Question: I've been trying to make this website with a steps form from jQuery.
I ran through multiple tutorials on how to use it, but it never works. It always shows me the whole content of the form without the "pagination" style steps.
I used an example from this <URL>:
'''
<!DOCTYPE html>
<html>
<head>
<title>Demo</title>
<meta charset="utf-8">
<script src="/Scripts/jquery-1.10.2.js"></script>
<script src="/Scripts/jquery.steps.js"></script>
<link href="/Content/jquery.steps.css" rel="stylesheet">
</head>
<body>
<form id="wizard" action="#">
<h1>Account</h1>
<fieldset>
<legend>Account Information</legend>
<label for="userName">User name *</label>
<input id="userName" name="userName" type="text" class="required">
<label for="password">Password *</label>
<input id="password" name="password" type="text" class="required">
<label for="confirm">Confirm Password *</label>
<input id="confirm" name="confirm" type="text" class="required">
<p>(*) Mandatory</p>
</fieldset>
<h1>Profile</h1>
<fieldset>
<legend>Profile Information</legend>
<label for="name">First name *</label>
<input id="name" name="name" type="text" class="required">
<label for="surname">Last name *</label>
<input id="surname" name="surname" type="text" class="required">
<label for="email">Email *</label>
<input id="email" name="email" type="text" class="required email">
<label for="address">Address</label>
<input id="address" name="address" type="text">
<label for="age">Age (The warning step will show up if age is less than 18) *</label>
<input id="age" name="age" type="text" class="required number">
<p>(*) Mandatory</p>
</fieldset>
<h1>Warning</h1>
<fieldset>
<legend>You are to young</legend>
<p>Please go away ;-)</p>
</fieldset>
<h1>Finish</h1>
<fieldset>
<legend>Terms and Conditions</legend>
<input id="acceptTerms" name="acceptTerms" type="checkbox" class="required"> <label for="acceptTerms">I agree with the Terms and Conditions.</label>
</fieldset>
</form>
</body>
<script>
$("#wizard").steps({
bodyTag: "fieldset"
});
</script>
</html>
'''
It always looks like this:

Can someone help?
What am I doing wrong?
[EDIT1] I changed the code a bit. I added the div container with the wizard id around the form (updated the code and the image). So i get the container and the 'Next' and 'Prev' Buttons below. But still no functionality. Can someone give me the next breadcrump? [\EDIT1]
[EDIT2] After deleting the div container and changing the form id to "wizard" it looks like that. So the functionality is there but the contents of the form are gone. (Updated Code and Picture) [\EDIT2]
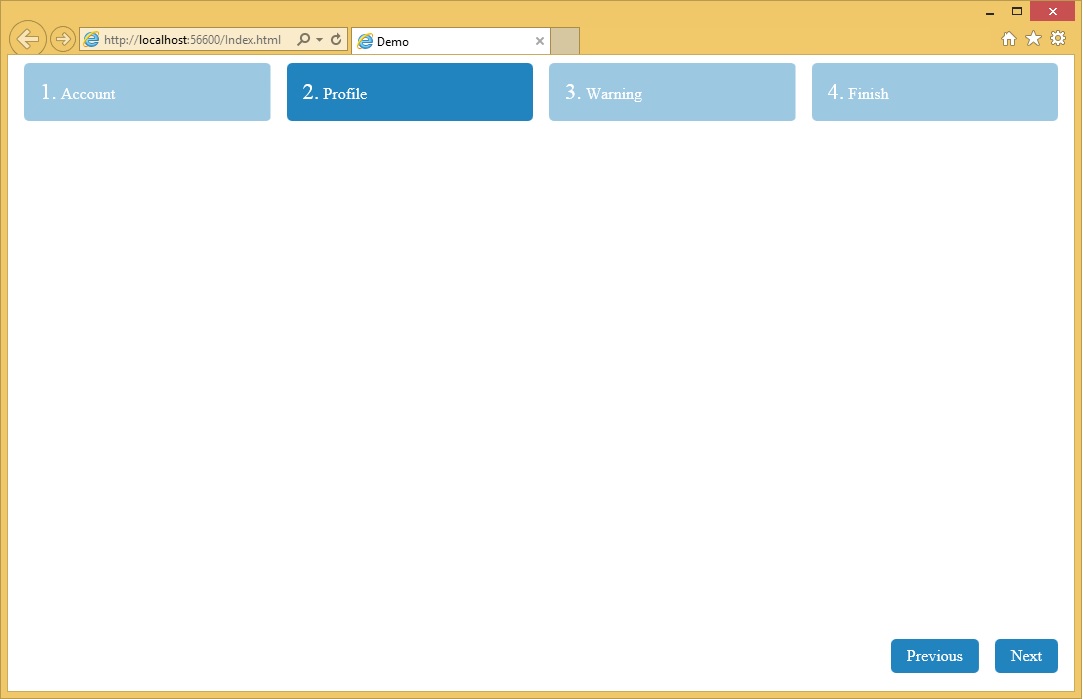
Answer: Look at the bottom of the page you linked to, it's calling events
'''
onStepChanging:
'''
etc, you are not. the main documentation is <URL>